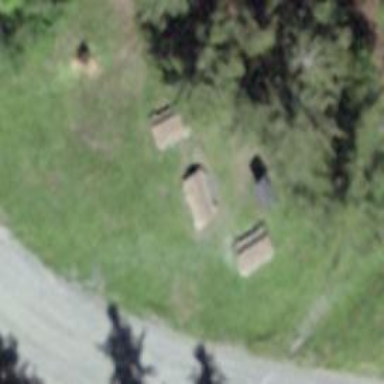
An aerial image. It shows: Picnic table located in leisure land area.